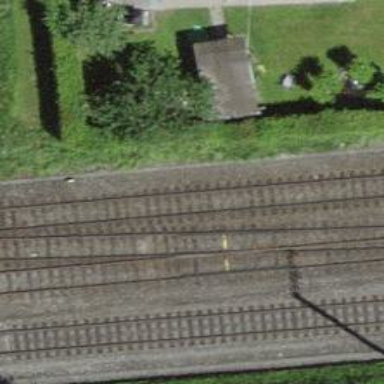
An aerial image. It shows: Railway siding with one electrified track and contact line for powering the train.